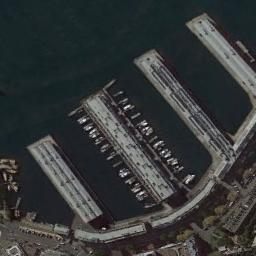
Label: harbor